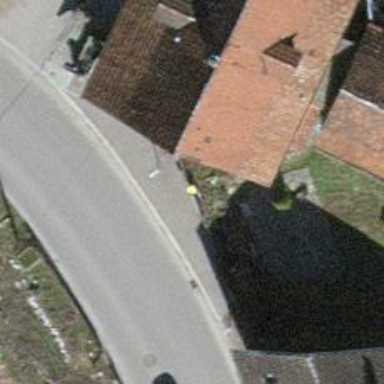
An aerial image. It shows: Post box is visible.